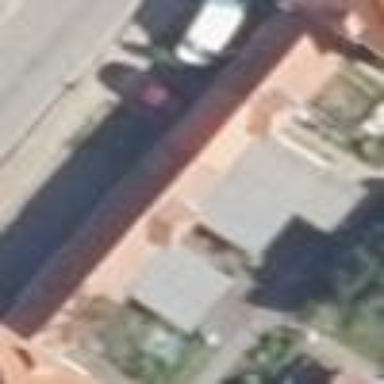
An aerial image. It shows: Gabled shed with red roof.